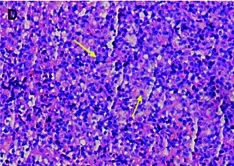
Findings from a 52-year-old woman presenting with visual deterioration in the right eye. (D) Photomicrograph of conjunctival biopsy (hematoxylin-erosin; original manification, x 200) showing small malignant cells.
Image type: pathology (h&e)